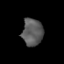
Tissue: prostate
Cell type: T cells
Senescence score: 0.2563
Nuclear area (px): 553
Mean DAPI intensity: 90.948